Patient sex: M
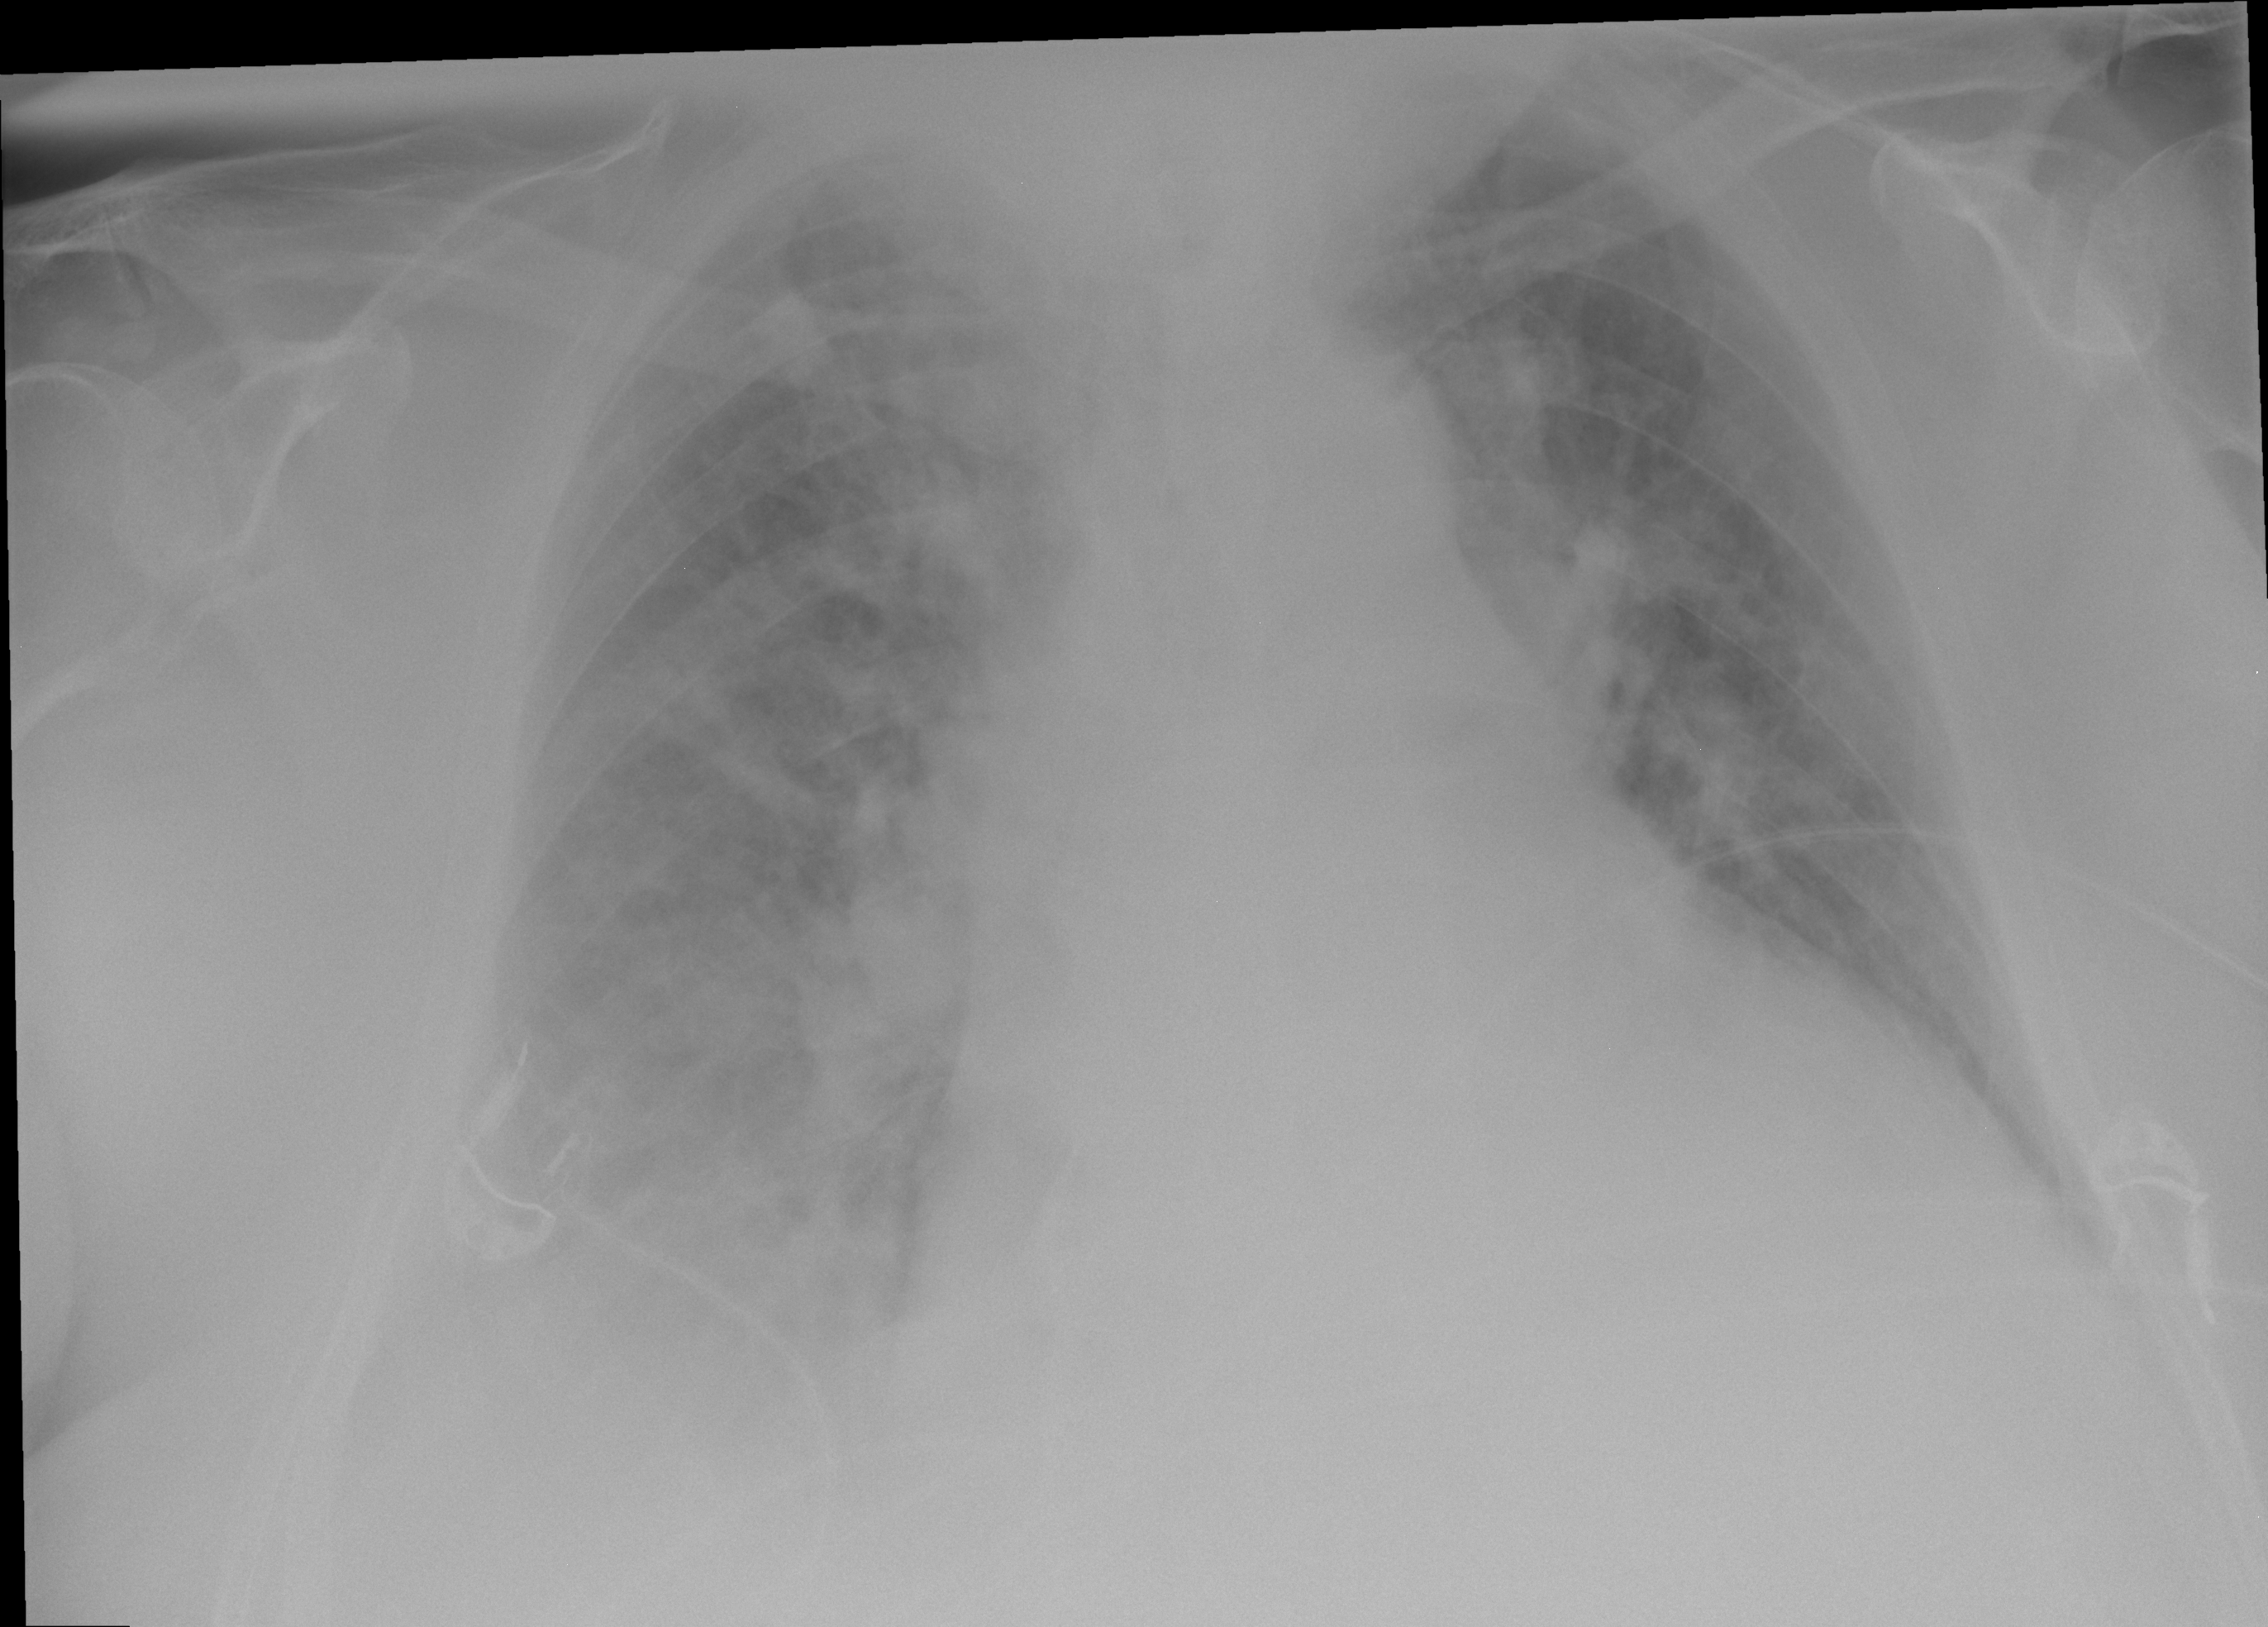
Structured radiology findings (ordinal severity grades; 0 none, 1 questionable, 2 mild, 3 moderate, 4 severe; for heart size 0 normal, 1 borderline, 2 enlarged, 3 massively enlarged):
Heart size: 2
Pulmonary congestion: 2
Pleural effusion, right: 2
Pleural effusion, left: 1
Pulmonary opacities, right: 3
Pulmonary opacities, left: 0
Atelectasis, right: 2
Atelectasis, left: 1